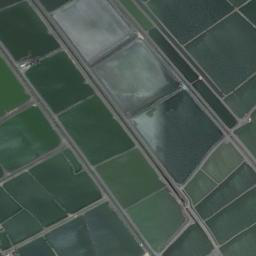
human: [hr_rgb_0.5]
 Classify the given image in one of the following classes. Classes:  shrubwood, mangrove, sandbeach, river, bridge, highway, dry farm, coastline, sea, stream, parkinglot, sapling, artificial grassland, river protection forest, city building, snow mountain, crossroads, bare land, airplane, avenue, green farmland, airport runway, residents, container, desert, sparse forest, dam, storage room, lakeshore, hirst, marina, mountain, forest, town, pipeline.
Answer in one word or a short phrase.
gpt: green farmland